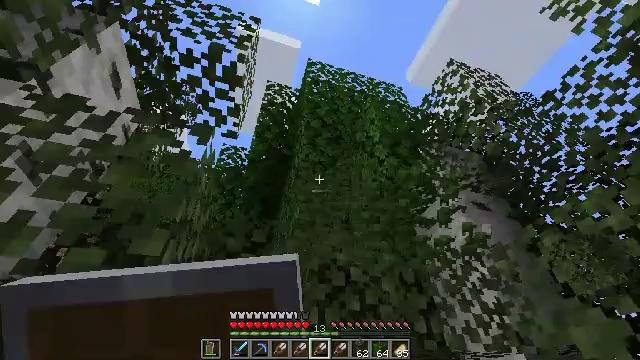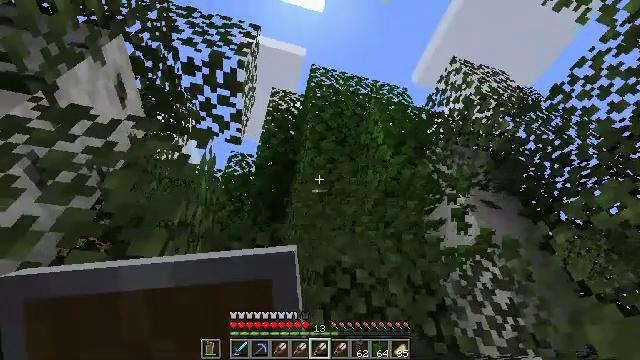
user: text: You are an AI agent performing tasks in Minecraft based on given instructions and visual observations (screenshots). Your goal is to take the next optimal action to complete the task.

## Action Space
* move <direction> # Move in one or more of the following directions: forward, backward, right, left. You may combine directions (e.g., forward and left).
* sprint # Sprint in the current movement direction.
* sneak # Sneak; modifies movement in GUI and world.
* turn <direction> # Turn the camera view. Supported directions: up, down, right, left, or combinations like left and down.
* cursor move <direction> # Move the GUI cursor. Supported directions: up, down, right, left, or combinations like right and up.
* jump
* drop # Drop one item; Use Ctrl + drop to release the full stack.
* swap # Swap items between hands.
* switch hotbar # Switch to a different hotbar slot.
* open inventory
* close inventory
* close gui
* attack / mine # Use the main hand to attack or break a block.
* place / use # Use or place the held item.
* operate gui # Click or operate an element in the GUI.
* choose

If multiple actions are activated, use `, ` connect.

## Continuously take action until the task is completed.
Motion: motion action
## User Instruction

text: Clear birch leaves to get saplings.
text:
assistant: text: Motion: move right, turn left and up, attack / mine
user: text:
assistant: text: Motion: attack / mine